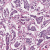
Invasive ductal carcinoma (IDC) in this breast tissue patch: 1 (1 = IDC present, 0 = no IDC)